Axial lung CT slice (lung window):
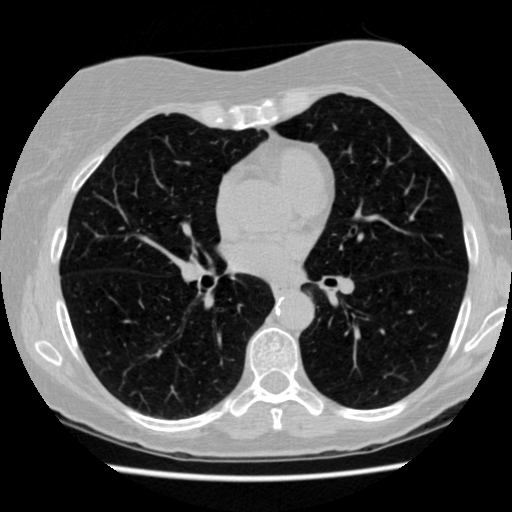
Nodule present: no